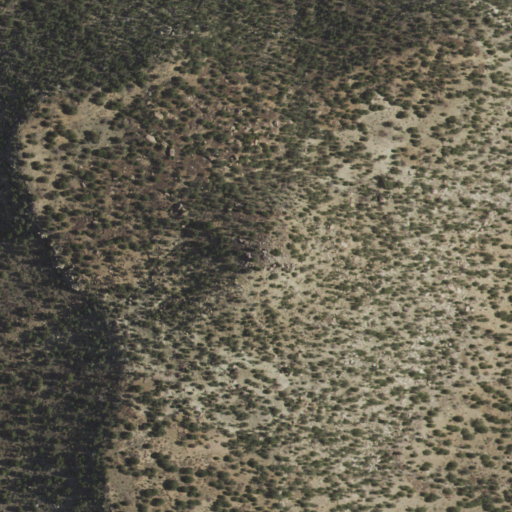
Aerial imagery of mountain in New Mexico named Turkey Head containing evergreen forest and shrub